Question: The table look like this:

I want to calculate the time different between MAX(salinity) and MAX(Depth) on a day and stn_id = 'S1'. How can I do it?
'''
SELECT 'r'.'date' , 'r'.'time' , 'r'.'salinity'
FROM 'samlae' r
INNER JOIN
(
SELECT 'date' , MAX( 'salinity' ) AS 'maxsalinity'
FROM 'samlae'
GROUP BY 'date'
)t ON 't'.'date' = 'r'.'date'
AND 't'.'maxsalinity' = 'r'.'salinity'
'''
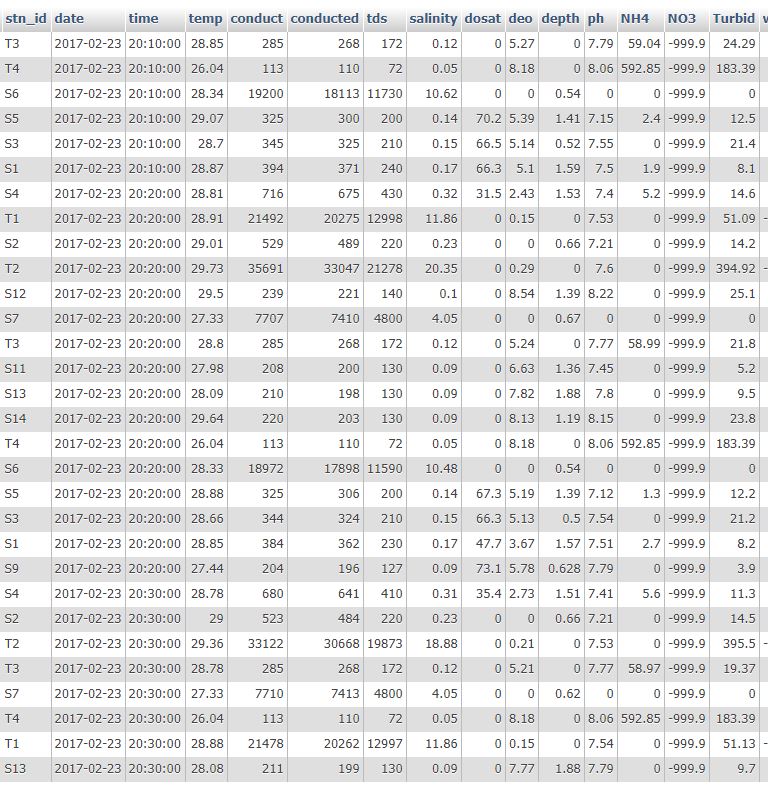
Answer: I would do it like this. There may be a simpler way depending on your exact requirement and the size of the original dataset
'''
select max_values.date , (salinity.max_time - depth.max_time) as time_diff
from
(
select date, max(salinity) as max_salinity, max(depth) as max_depth
from table
group by 1
) max_values
inner join
(
select date, salinity, max(time) as max_time
from table
group by 1,2
) salinity
on max_values.date = salinity.date
and max_values.max_salinity = salinity.salinity
inner join
(
select date, depth, max(time) as max_time
from table
group by 1,2
) depth
on max_values.date = depth.date
and max_values.max_depth = depth.depth
'''